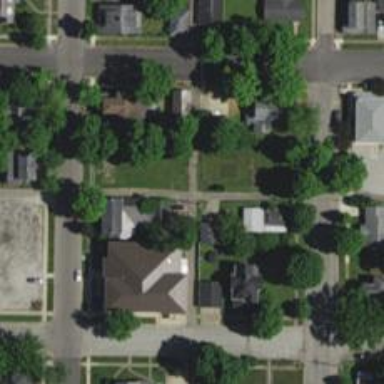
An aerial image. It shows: Alley classified as service road.